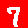
Digit: 7